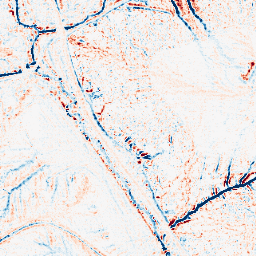
Category: edge_preserving
Decomposition family: median
Decomposition parameters: size: 7
Upsampling method: sinc_hamming
Upsampling parameters: scale: 4
kernel_size: 4
Upsampling scale: 4